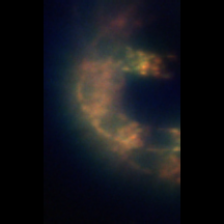
Taxon: Diatom_aggregate
Group: Diatoms